Question: I have two questions about my GridLayout.
1. Why does the layout extand past the phone when I have said to fill parent, and parent is set to match parent?
2. Why is the third textview (the one that says "Date") getting mumped down? There is a big space between the one that says Reserve and the one that says date.
Thanks!

'''
<GridLayout xmlns:android="http://schemas.android.com/apk/res/android"
xmlns:tools="http://schemas.android.com/tools"
android:id="@+id/GridLayout1"
android:layout_width="match_parent"
android:layout_height="wrap_content"
android:columnCount="2"
android:rowCount="4"
tools:context=".GridLayoutActivity" >
<ImageView
android:id="@+id/imgCabin1"
android:layout_column="0"
android:layout_row="0"
android:layout_rowSpan="3"
android:layout_height="248dp"
android:scaleType="fitCenter"
android:layout_width="200dp"
android:src="@drawable/sky_beach"
android:background="#222222"/>
<TextView
android:id="@+id/txtCabint1Title"
android:layout_width="fill_parent"
android:layout_height="72sp"
android:layout_column="1"
android:layout_row="0"
android:padding="10sp"
android:text="Sky Beach"
android:textSize="48sp" />
<TextView
android:id="@+id/txtCabinDesc"
android:layout_width="fill_parent"
android:layout_height="wrap_content"
android:layout_column="1"
android:layout_gravity="left"
android:layout_row="1"
android:maxLines="5"
android:padding="10sp"
android:singleLine="false"
android:text="Dog friendly vacation rental cabin on a scenic mountain river"
android:textSize="24sp" />
<TextView
android:id="@+id/btnCabin1Reserve"
android:layout_width="fill_parent"
android:layout_height="60sp"
android:background="#888888"
android:gravity="left"
android:layout_column="1"
android:layout_row="2"
android:text="Reserve"
android:textSize="36sp"
android:padding="10sp" />
<TextView
android:id="@+id/txtCabinDesc"
android:layout_width="fill_parent"
android:layout_height="60sp"
android:layout_gravity="top"
android:layout_column="1"
android:layout_row="3"
android:text="Date: "
android:textSize="36sp"
android:padding="10sp" />
</GridLayout>
'''
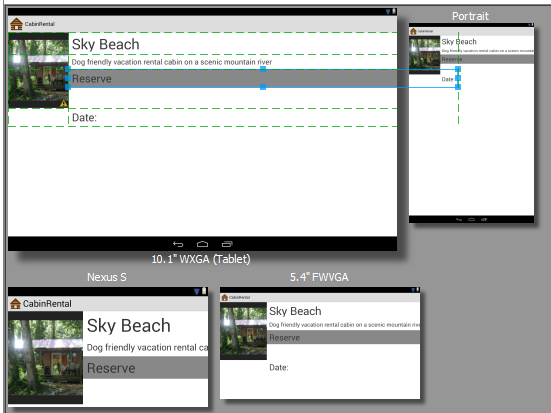
Answer: Instead of using a grid view why are you not using relative layout and set your layout relatively.Your second problem is because your are setting your grid row one after another,hence after setting the imageview it sets your textview txtCabinDesc..Try this following code snippet i have tried.
'''
<RelativeLayout xmlns:android="http://schemas.android.com/apk/res/android"
android:id="@+id/GridLayout1"
android:layout_width="match_parent"
android:layout_height="wrap_content"
android:columnCount="2"
android:rowCount="4" >
<ImageView
android:id="@+id/imgCabin1"
android:layout_column="0"
android:layout_row="0"
android:layout_rowSpan="3"
android:layout_height="248dp"
android:scaleType="fitCenter"
android:layout_width="200dp"
android:src="@drawable/ic_launcher"
android:background="#222222"/>
<TextView
android:id="@+id/txtCabint1Title"
android:layout_width="match_parent"
android:layout_toRightOf="@id/imgCabin1"
android:layout_height="72sp"
android:layout_column="1"
android:layout_row="0"
android:padding="10sp"
android:text="Sky Beach"
android:textSize="48sp" />
<TextView
android:id="@+id/txtCabinDesc"
android:layout_width="match_parent"
android:layout_toRightOf="@id/imgCabin1"
android:layout_below="@id/txtCabint1Title"
android:layout_height="wrap_content"
android:layout_column="1"
android:layout_gravity="left"
android:layout_row="1"
android:maxLines="5"
android:padding="10sp"
android:singleLine="false"
android:text="Dog friendly vacation rental cabin on a scenic mountain river"
android:textSize="24sp" />
<TextView
android:id="@+id/btnCabin1Reserve"
android:layout_width="match_parent"
android:layout_toRightOf="@id/imgCabin1"
android:layout_below="@id/txtCabinDesc"
android:layout_height="60sp"
android:background="#888888"
android:gravity="left"
android:layout_column="1"
android:layout_row="2"
android:text="Reserve"
android:textSize="36sp"
android:padding="10sp" />
<TextView
android:id="@+id/txtCabinDesc1"
android:layout_width="match_parent"
android:layout_toRightOf="@id/imgCabin1"
android:layout_below="@id/btnCabin1Reserve"
android:layout_height="60sp"
android:layout_gravity="top"
android:layout_column="1"
android:layout_row="3"
android:text="Date: "
android:textSize="36sp"
android:padding="10sp" />
'''
Also change your id of the last textView because it clashes with your id of description textView.